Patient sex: F
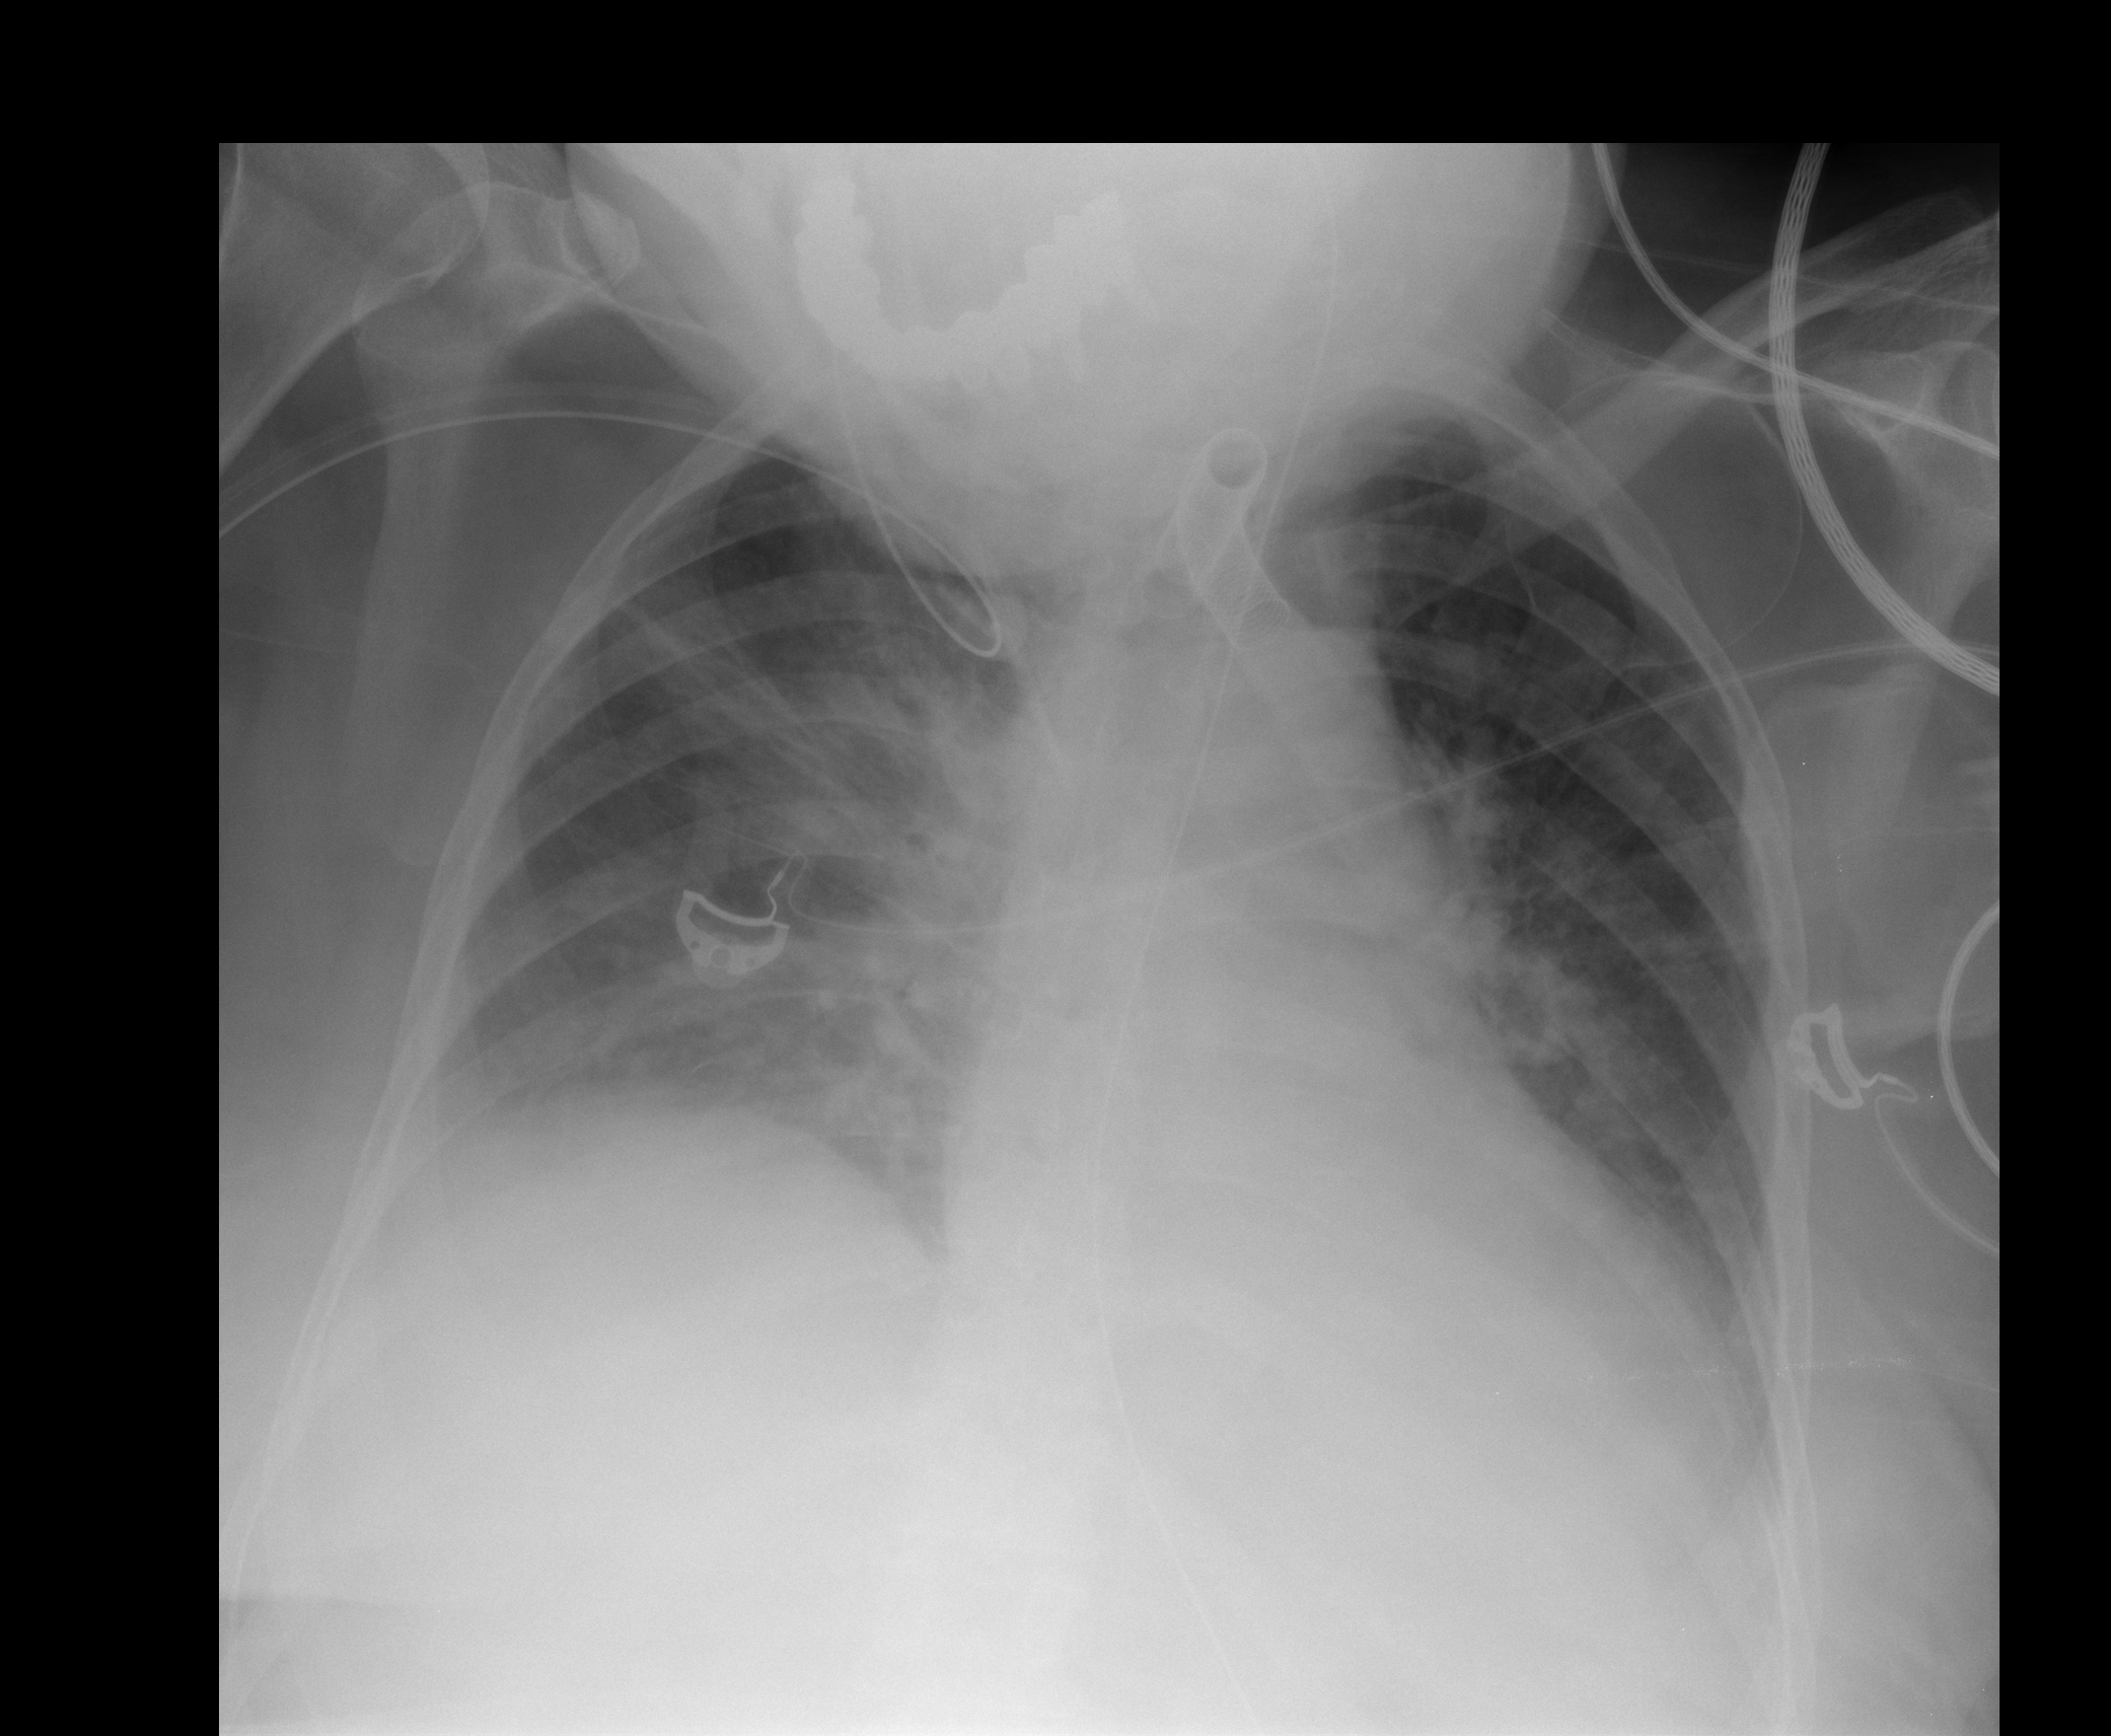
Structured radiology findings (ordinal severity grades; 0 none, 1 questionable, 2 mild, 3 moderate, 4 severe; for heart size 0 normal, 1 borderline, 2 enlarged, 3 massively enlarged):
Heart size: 2
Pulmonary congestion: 2
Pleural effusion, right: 1
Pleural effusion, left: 0
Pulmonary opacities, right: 2
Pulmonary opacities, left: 0
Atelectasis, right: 2
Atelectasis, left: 2